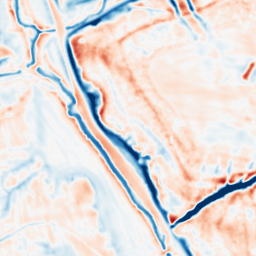
Category: multiscale
Decomposition family: dog_multiscale
Decomposition parameters: sigma_ratio: 1.4
n_scales: 5
base_sigma: 1
Upsampling method: cubic_mitchell
Upsampling parameters: scale: 2
Upsampling scale: 2